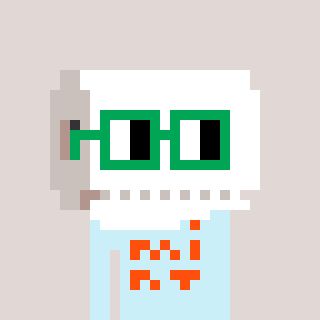
a pixel art character with square green glasses, a toiletpaper-full-shaped head and a cold-colored body on a warm background